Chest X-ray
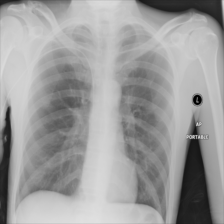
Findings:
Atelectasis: negative
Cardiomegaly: negative
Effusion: negative
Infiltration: negative
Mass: negative
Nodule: negative
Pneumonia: negative
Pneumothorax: negative
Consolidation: negative
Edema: negative
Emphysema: negative
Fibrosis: negative
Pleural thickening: negative
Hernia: negative